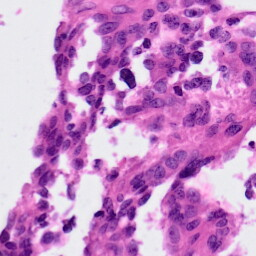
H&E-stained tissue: Ovarian